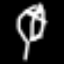
Label: leaf